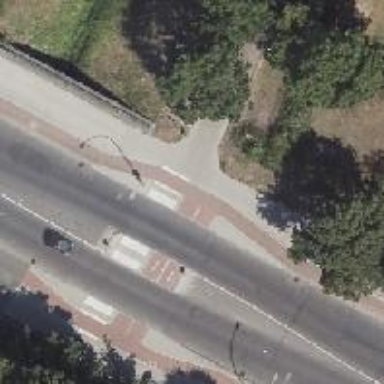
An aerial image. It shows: Tertiary road with asphalt surface crossing bridge. The road has separate sidewalks and cycling track with lane markings.